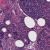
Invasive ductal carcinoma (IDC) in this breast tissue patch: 0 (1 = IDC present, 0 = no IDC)